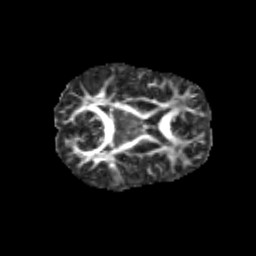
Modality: FA
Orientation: axial
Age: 9
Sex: female
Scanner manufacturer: siemens
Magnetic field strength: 3 T
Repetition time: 3.8 s
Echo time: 0.07 s